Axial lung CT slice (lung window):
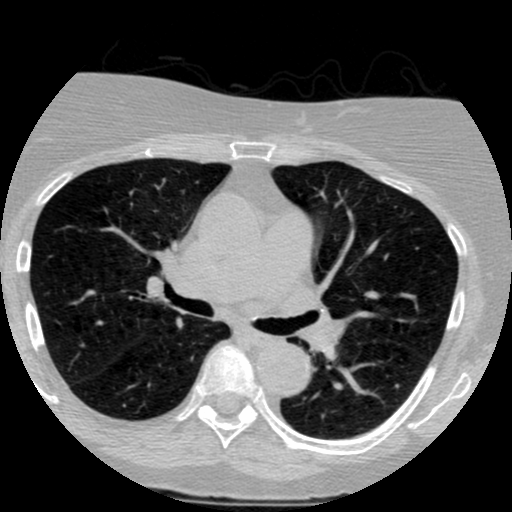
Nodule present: no